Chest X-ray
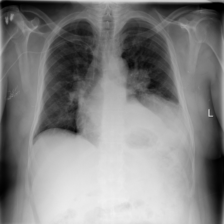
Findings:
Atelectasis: negative
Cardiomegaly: negative
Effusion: negative
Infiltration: negative
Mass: negative
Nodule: negative
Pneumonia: negative
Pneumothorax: negative
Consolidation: negative
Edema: negative
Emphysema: negative
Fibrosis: negative
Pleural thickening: negative
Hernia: negative